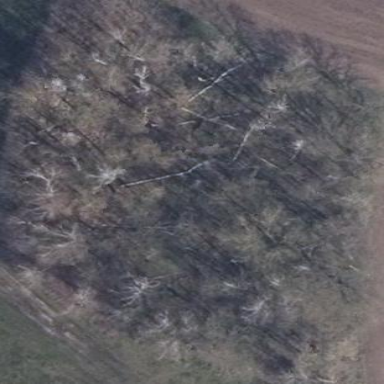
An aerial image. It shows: Forest area.